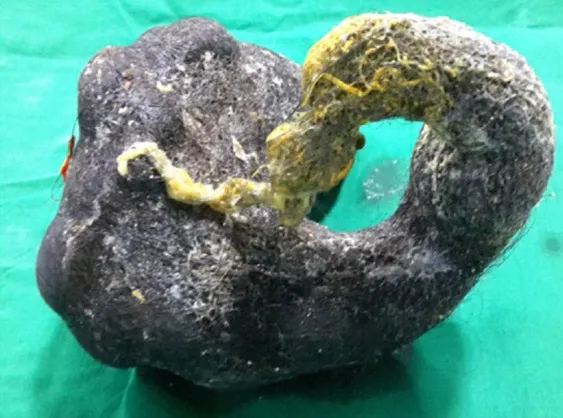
Specimen showing the removed trichobezoar casted in the shape of the stomach and the duodenum.
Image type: medical_photograph (other_medical_photograph)